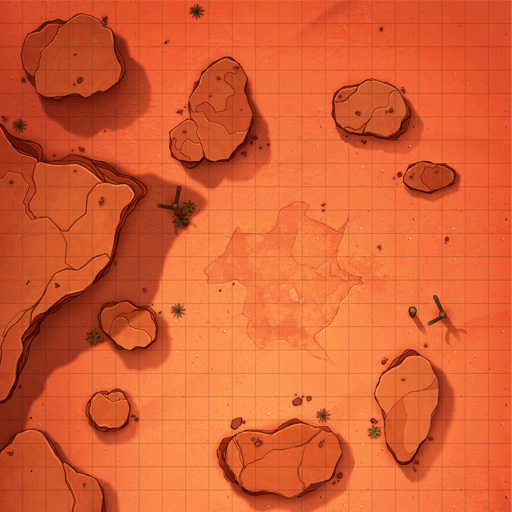
A D&D Grid Map clearing cliff dessert (Desert Plateau Map)